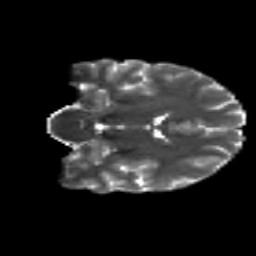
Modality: T2w
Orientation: coronal
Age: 25
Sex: female
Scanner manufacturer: siemens
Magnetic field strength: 3 T
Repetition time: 8.8 s
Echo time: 0.085 s